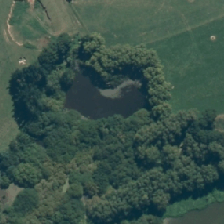
Land cover: herbaceous_freshwater_vege